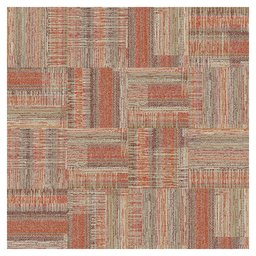
Label: decoration